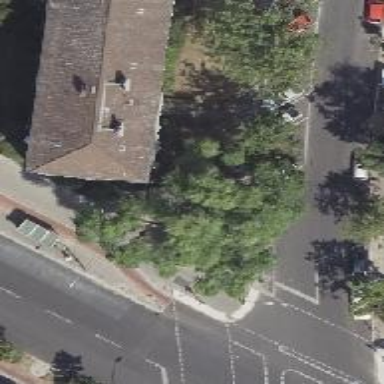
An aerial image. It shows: Deciduous tree with broadleaved leaves.